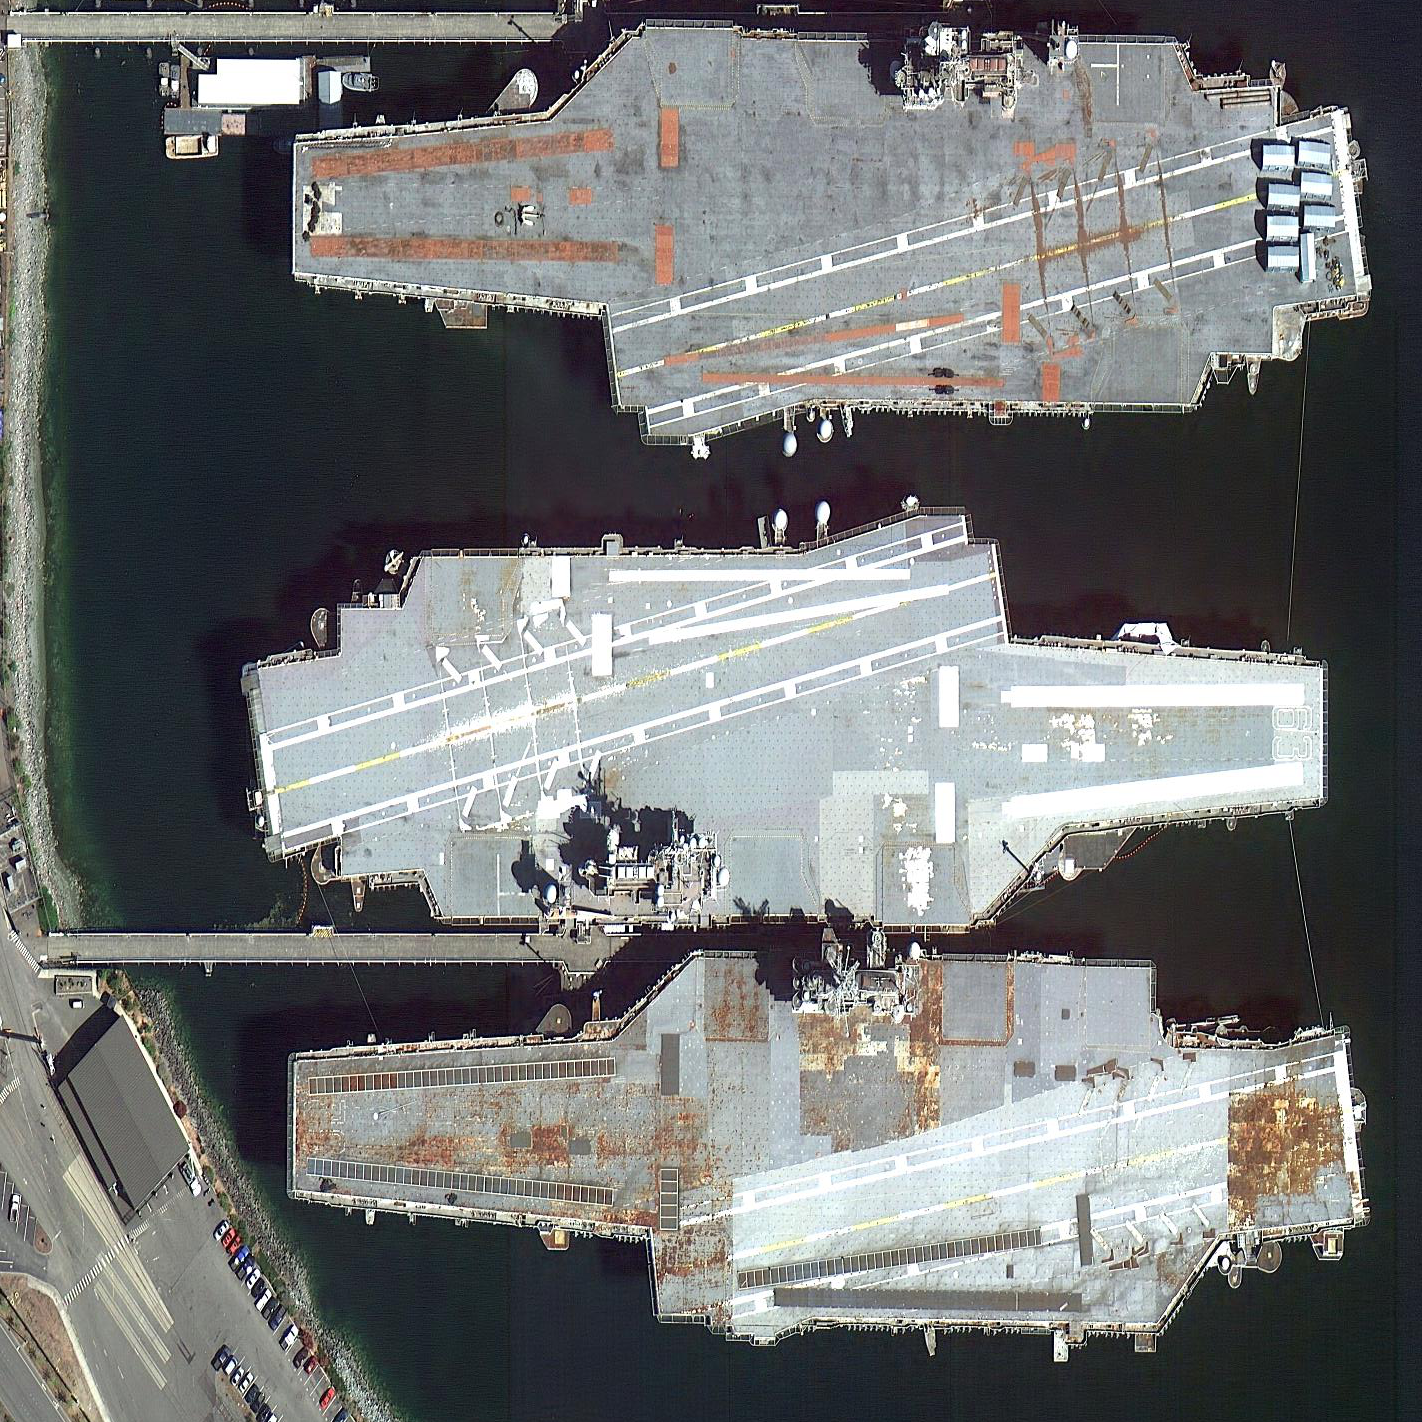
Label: aircraft_carrier